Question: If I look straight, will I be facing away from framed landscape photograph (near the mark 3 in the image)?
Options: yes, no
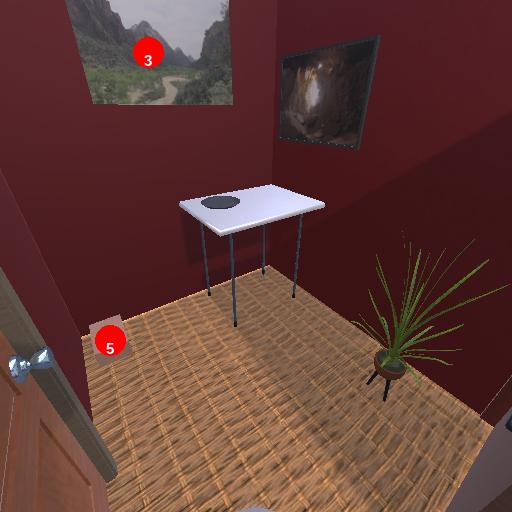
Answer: yes